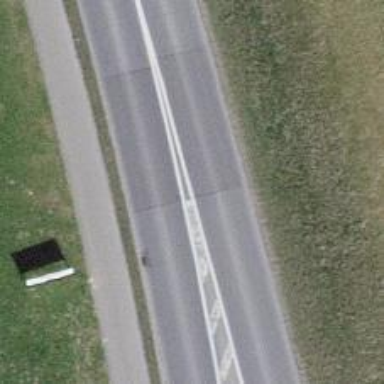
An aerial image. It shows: Primary highway with asphalt surface. There is cycle track on the right side.